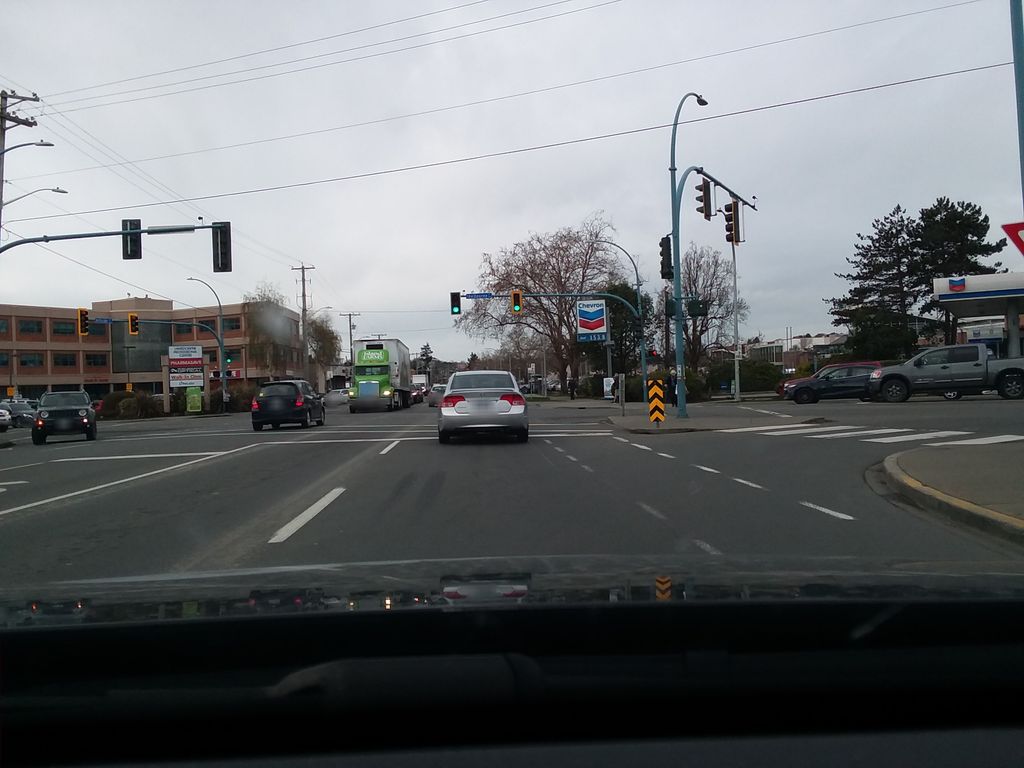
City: victoria